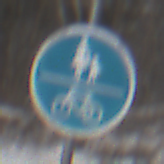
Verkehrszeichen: GemeinsamerGehUndRadweg
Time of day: MorningAfternoon
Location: Outdoor (Nature)
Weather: PartlyCloudy
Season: Winter
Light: Natural